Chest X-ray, AP view. Patient: 39 years old, sex F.
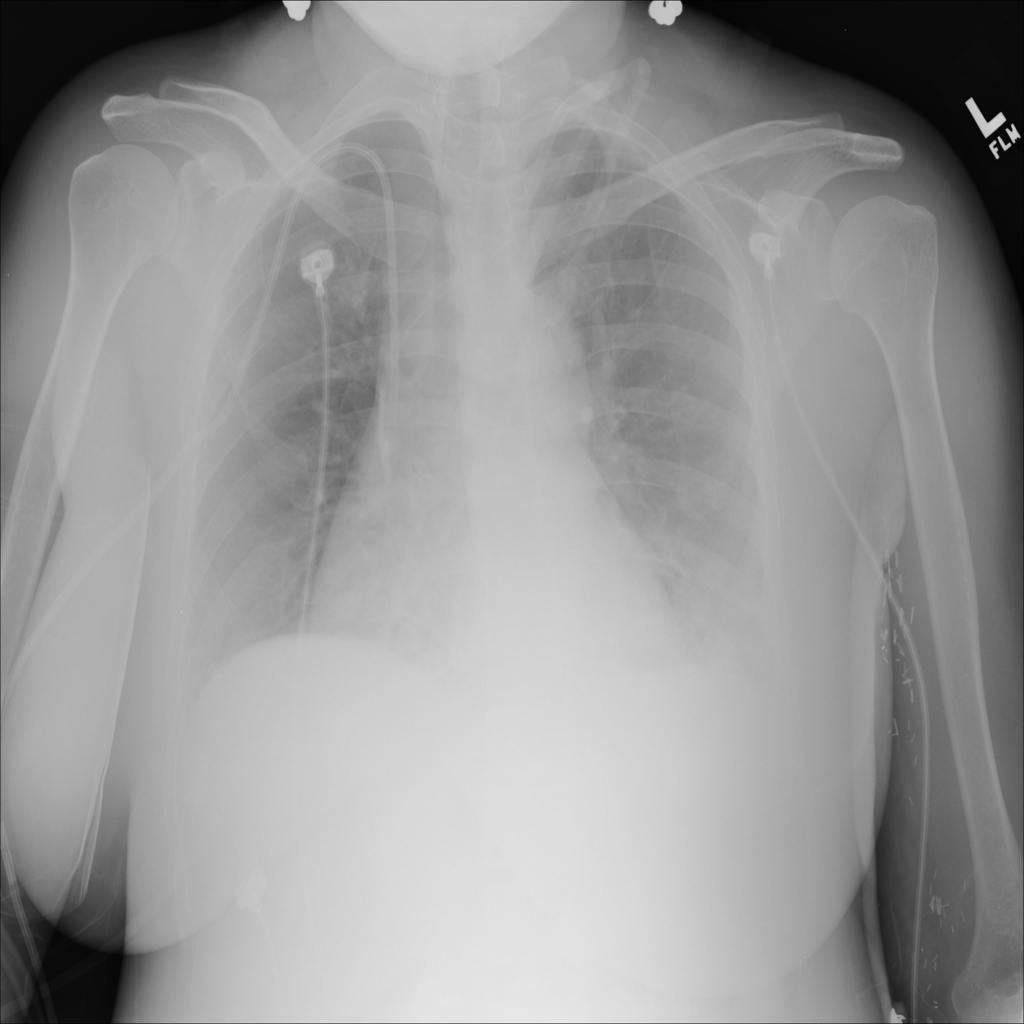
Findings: No Finding